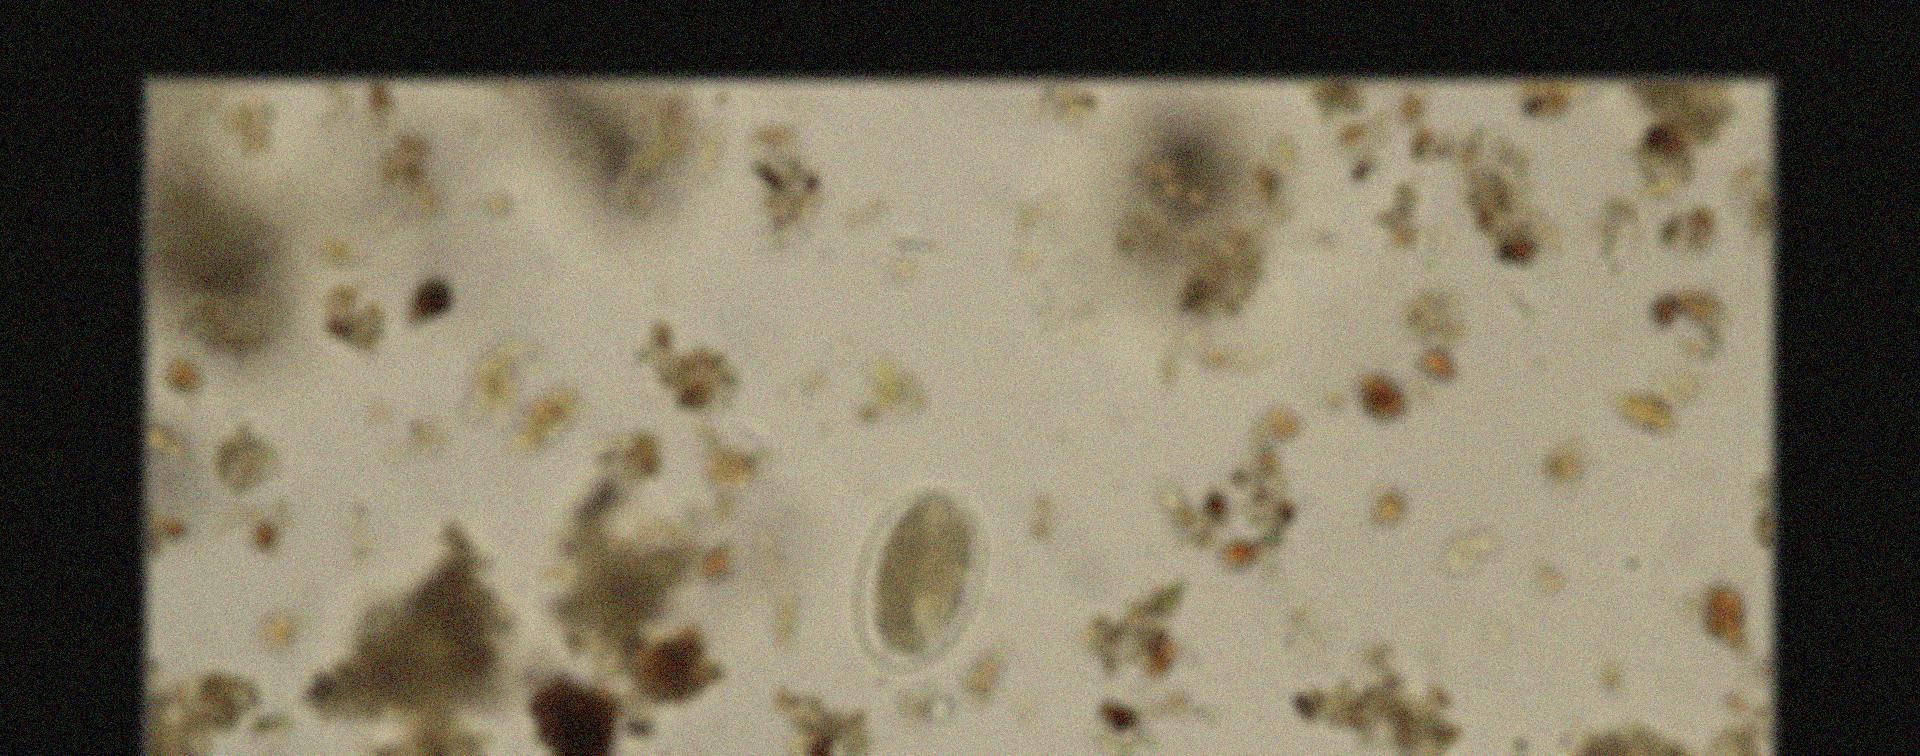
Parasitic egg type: Hookworm egg